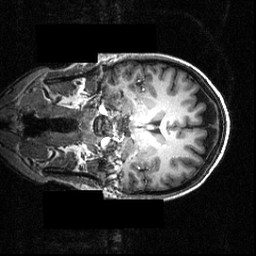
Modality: T1w
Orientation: coronal
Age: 26
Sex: female
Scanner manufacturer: siemens
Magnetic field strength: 3.951 T
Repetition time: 1.5 s
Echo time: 0.00335 s